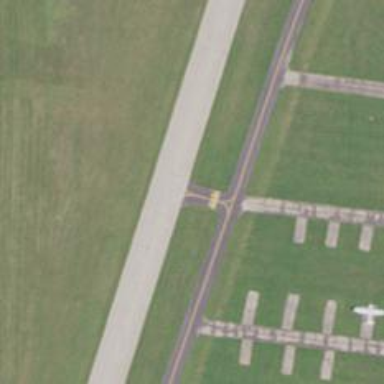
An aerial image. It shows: View of taxiway at the airport.